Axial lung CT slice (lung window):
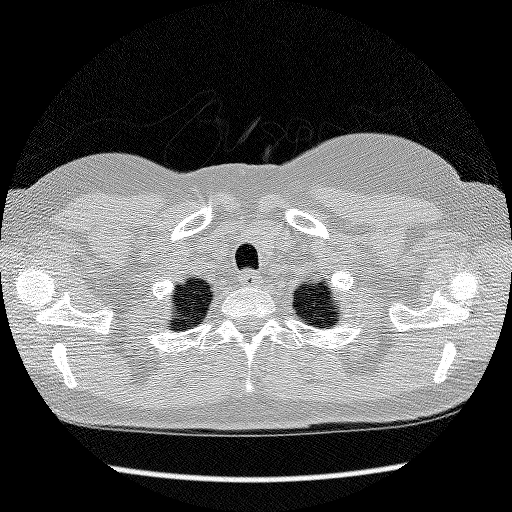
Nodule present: no